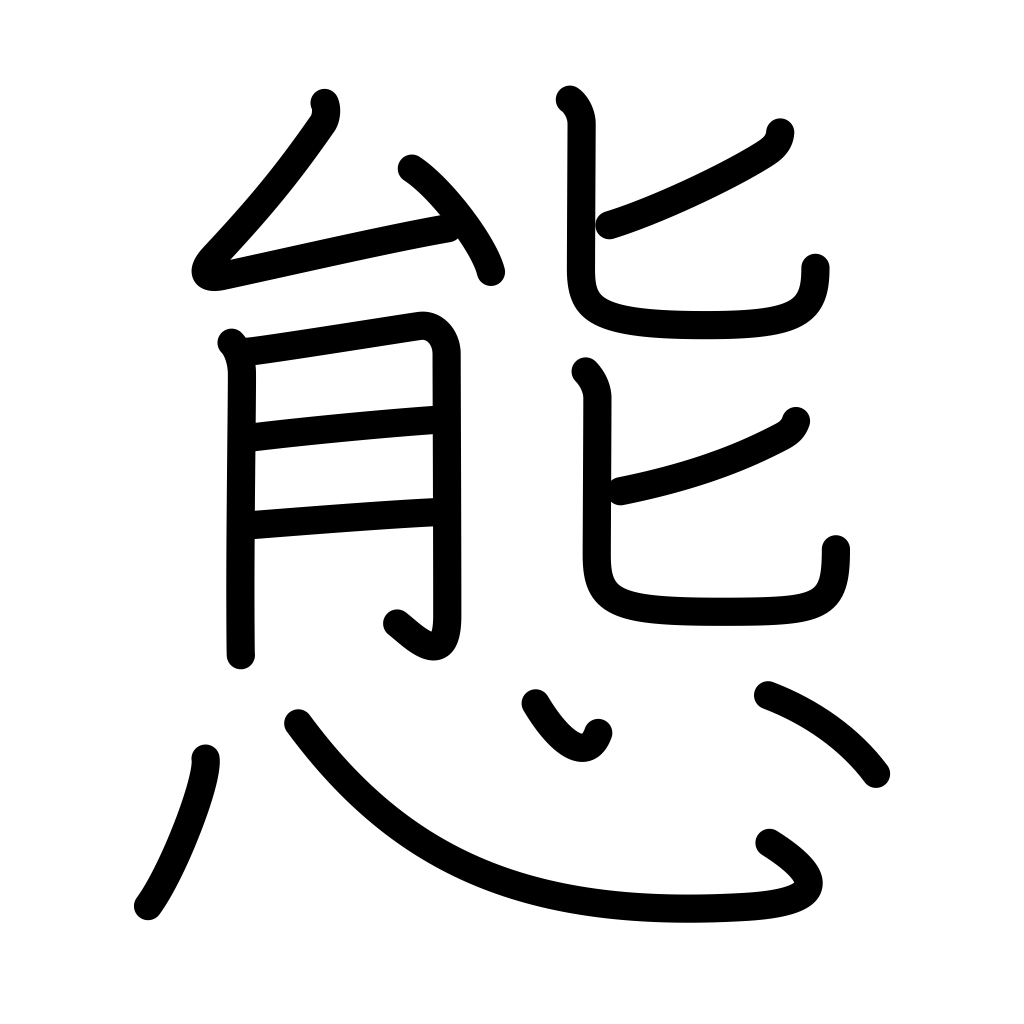
Meaning: attitude, condition, figure, appearance